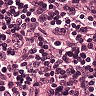
Metastatic tissue present: no